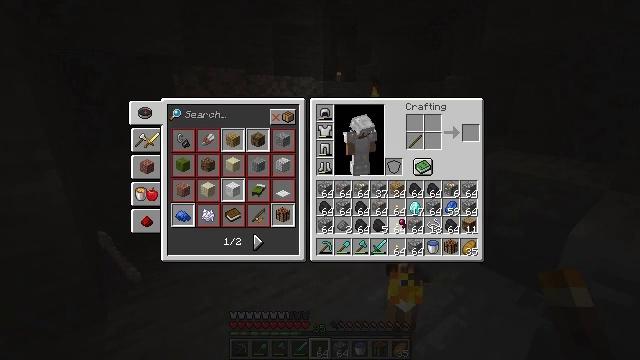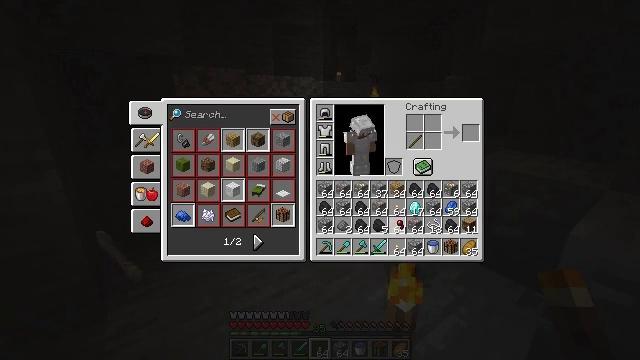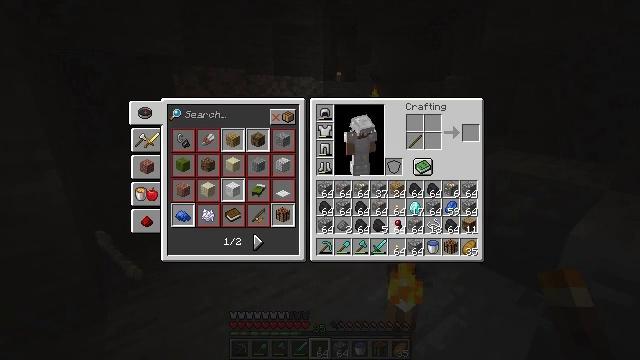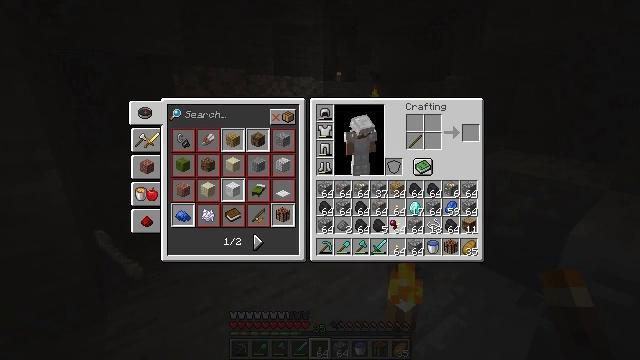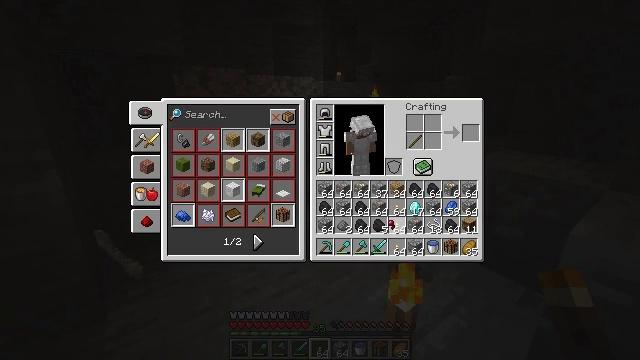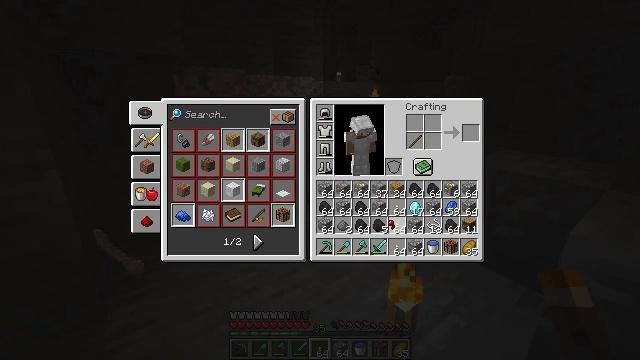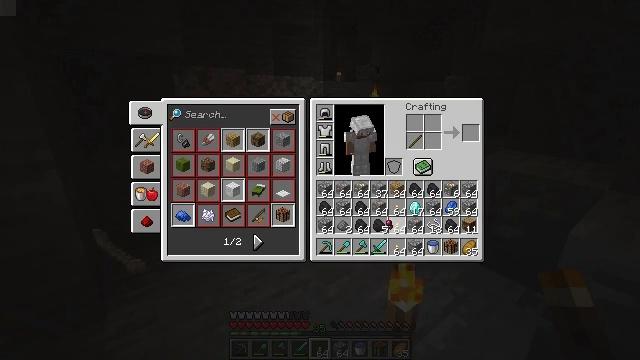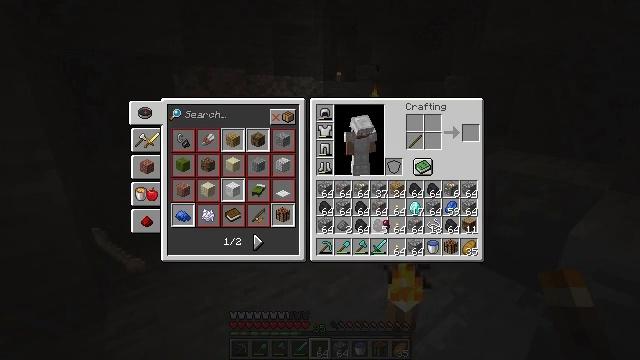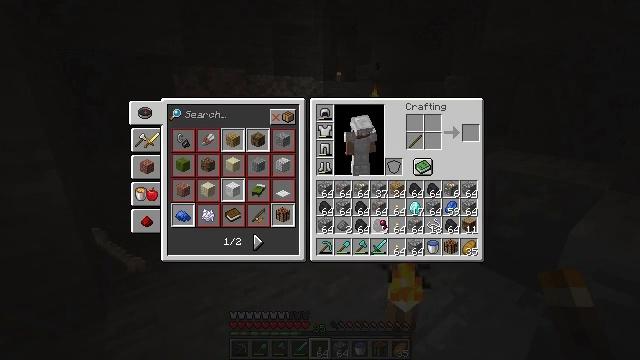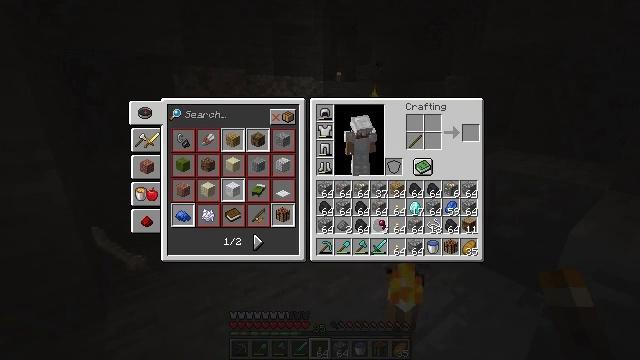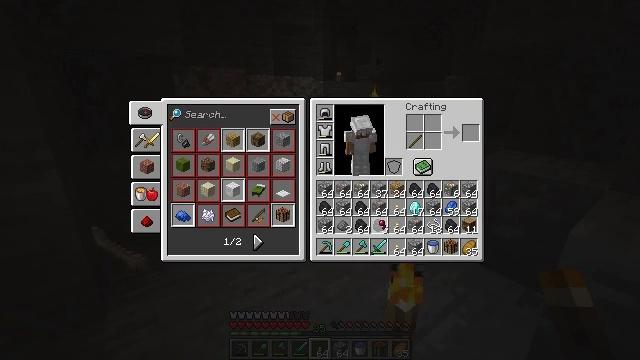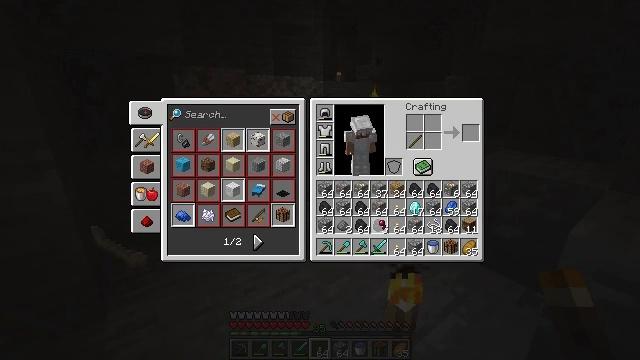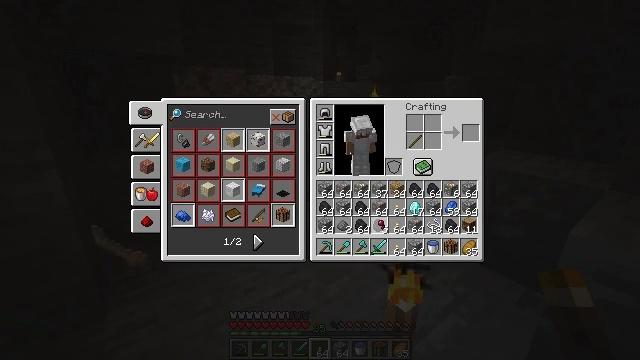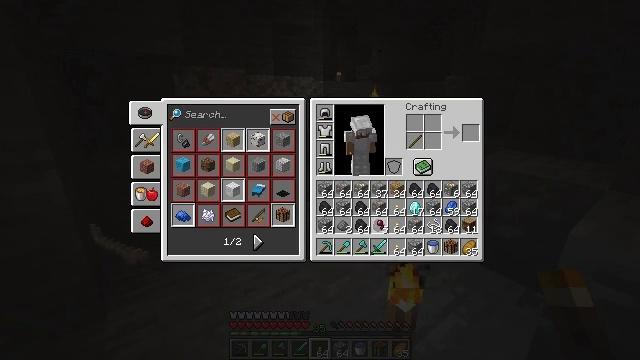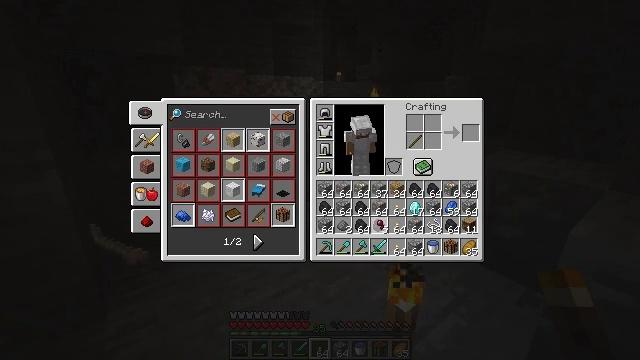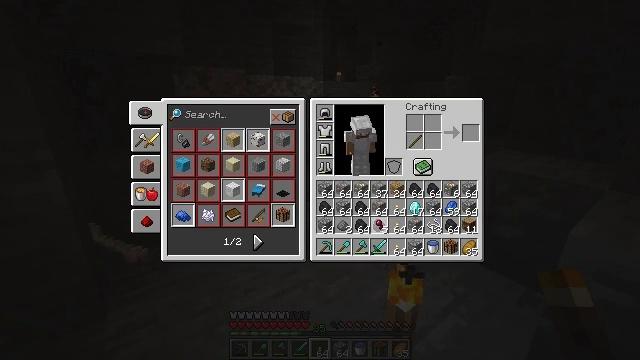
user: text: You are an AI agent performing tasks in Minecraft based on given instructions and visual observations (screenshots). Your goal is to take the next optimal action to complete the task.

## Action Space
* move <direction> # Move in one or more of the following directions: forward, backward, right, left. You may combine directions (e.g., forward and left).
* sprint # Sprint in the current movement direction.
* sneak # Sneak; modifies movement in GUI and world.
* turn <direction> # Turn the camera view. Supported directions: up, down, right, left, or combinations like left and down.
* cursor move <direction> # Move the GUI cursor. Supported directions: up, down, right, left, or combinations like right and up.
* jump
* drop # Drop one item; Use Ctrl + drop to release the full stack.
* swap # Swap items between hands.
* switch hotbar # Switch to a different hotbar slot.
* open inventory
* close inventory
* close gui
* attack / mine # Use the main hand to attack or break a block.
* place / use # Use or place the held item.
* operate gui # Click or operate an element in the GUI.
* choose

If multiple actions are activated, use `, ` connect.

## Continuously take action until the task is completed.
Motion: motion action
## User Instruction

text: Remove a string from the inventory.
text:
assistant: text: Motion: no_op
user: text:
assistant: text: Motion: no_op
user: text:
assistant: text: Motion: no_op
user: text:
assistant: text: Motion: no_op
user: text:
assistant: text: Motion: no_op
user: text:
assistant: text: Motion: no_op
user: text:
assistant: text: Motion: no_op
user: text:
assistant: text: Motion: no_op
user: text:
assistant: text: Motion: no_op
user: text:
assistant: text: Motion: no_op
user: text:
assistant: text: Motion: no_op
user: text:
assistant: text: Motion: no_op
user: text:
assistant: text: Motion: no_op
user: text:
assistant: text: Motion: no_op
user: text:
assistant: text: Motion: no_op
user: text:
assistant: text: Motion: no_op
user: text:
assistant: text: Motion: operate gui
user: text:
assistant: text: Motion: operate gui
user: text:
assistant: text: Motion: operate gui
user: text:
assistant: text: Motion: operate gui
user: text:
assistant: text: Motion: no_op
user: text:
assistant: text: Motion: no_op
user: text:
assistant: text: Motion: no_op
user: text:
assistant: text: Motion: cursor move right
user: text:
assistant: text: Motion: cursor move right
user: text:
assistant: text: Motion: no_op
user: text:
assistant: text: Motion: no_op
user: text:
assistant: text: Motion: no_op
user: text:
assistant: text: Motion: no_op
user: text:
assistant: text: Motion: no_op